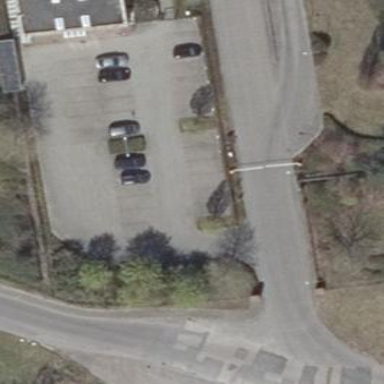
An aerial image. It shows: Parking area with asphalt surface.